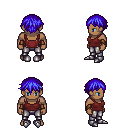
a pixel art fantasy rpg character, male body template, human, dark skin, maroon pirate shirt, metal pants, blue short bangs hairstyle, cloth bracers, metal boots, four views (front, back, left, right), 2x2 character sprite sheet, small pixel art, hard edges, no anti-aliasing